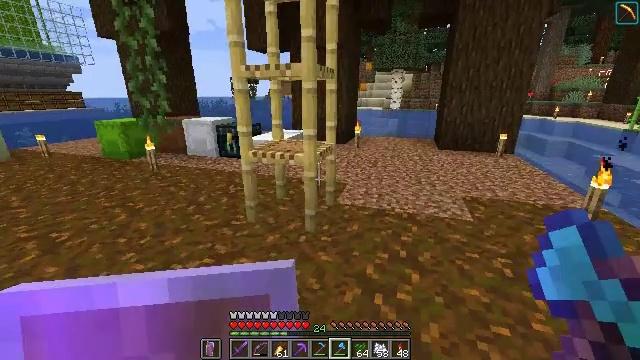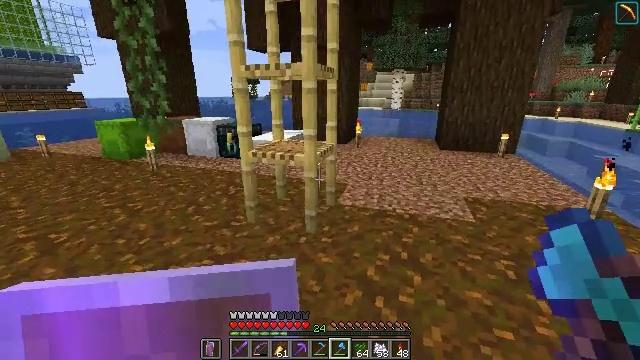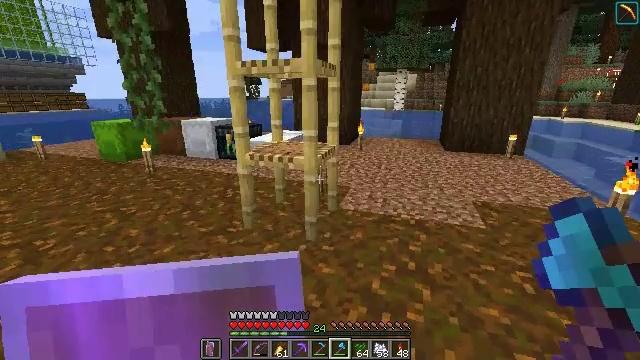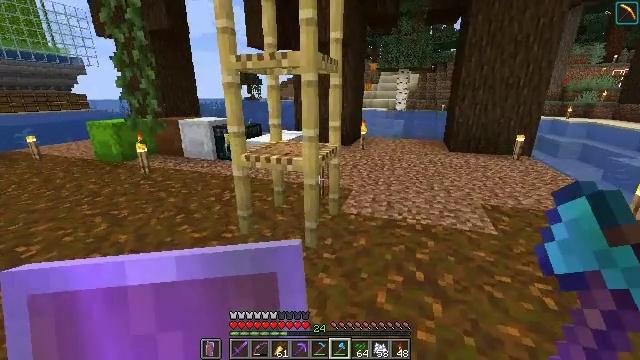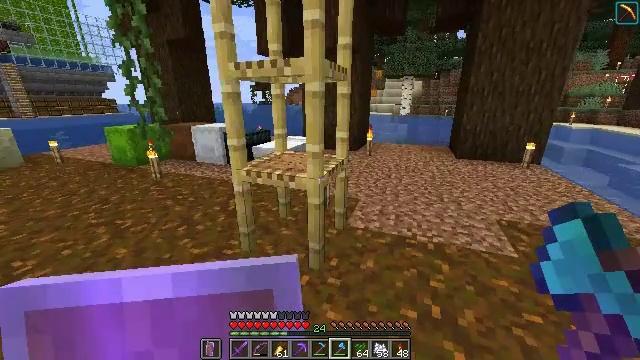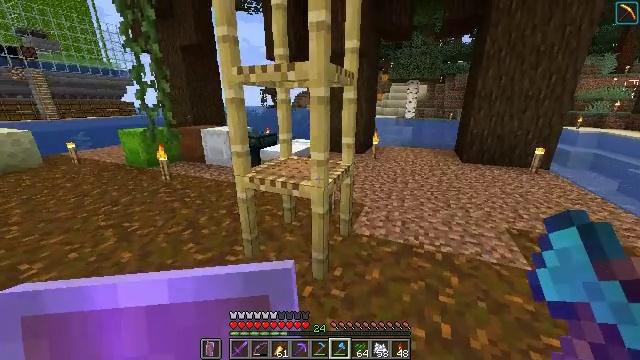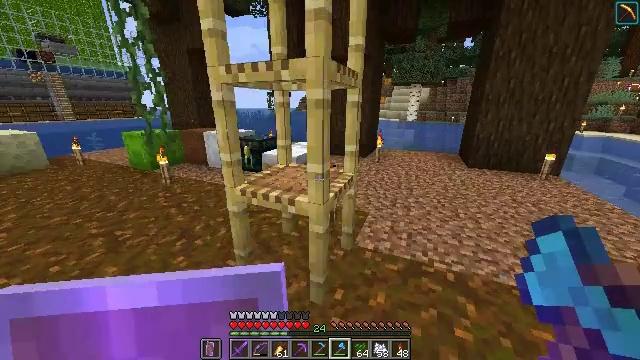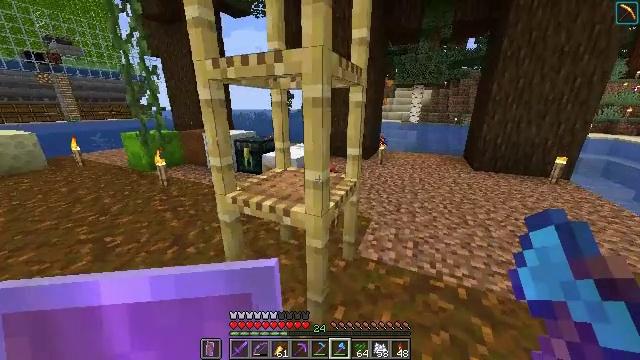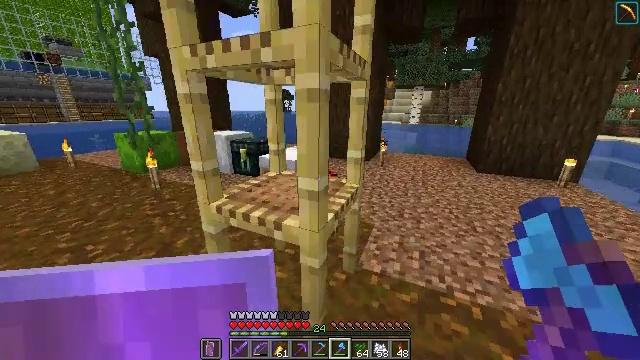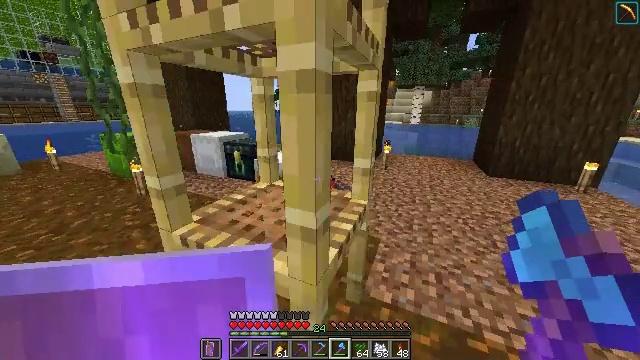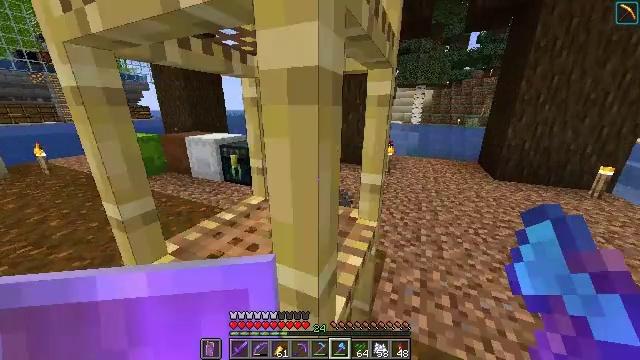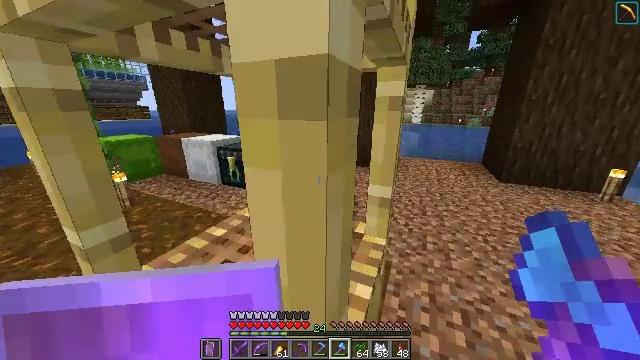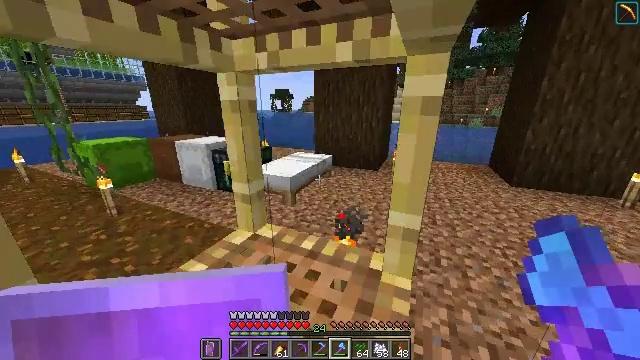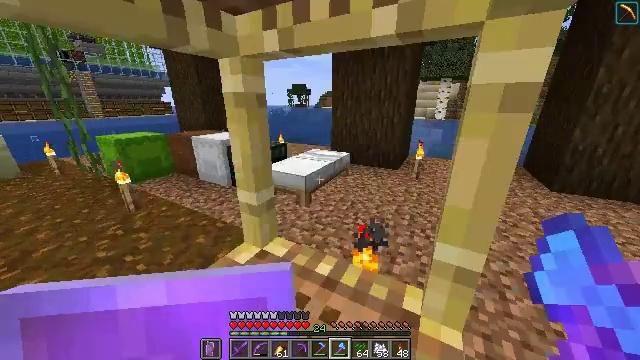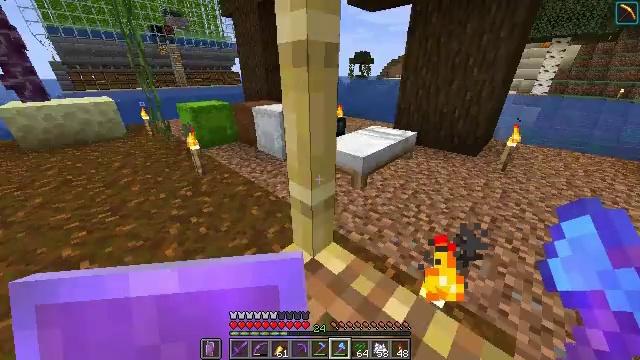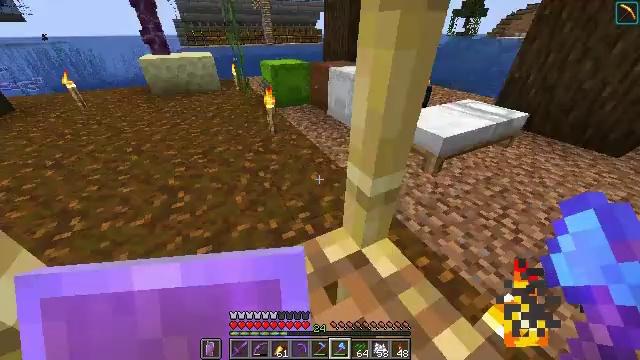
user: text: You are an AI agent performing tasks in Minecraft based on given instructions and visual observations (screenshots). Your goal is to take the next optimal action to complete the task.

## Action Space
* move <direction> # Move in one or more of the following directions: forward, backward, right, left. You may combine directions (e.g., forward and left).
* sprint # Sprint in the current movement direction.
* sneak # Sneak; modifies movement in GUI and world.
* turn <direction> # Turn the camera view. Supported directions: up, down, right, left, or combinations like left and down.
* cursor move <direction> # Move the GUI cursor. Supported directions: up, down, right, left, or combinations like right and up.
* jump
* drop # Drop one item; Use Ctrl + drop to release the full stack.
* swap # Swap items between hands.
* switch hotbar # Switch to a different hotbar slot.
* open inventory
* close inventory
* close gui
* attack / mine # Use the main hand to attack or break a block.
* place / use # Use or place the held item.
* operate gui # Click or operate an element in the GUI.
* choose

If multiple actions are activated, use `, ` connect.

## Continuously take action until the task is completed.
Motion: motion action
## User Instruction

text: Collect dark oak leaves by breaking them.
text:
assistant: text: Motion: move forward
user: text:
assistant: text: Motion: move forward
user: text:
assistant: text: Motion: move forward, sprint
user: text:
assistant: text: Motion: move forward, sprint, turn left
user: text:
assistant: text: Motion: move forward, sprint, turn left
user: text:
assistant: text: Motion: move forward, sprint, turn left
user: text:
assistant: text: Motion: move forward, sprint
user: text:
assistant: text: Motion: move forward, sprint
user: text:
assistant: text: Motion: move forward, sprint
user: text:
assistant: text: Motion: move forward, sprint
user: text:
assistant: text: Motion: move forward, sprint
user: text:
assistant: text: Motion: move forward, sprint
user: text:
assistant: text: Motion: move forward, sprint, turn left and down
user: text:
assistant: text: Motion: move forward, turn left and down
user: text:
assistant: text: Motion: turn left and down
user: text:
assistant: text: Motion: turn left and down
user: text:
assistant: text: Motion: turn left and down
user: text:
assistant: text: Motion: turn left and down
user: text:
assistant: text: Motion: turn left and down
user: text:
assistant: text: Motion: turn left and up
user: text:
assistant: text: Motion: turn left and up
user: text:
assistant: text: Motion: turn left
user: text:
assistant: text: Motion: no_op
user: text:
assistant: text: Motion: no_op
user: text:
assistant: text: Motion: no_op
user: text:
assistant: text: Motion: turn right and up
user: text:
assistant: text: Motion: turn right and up
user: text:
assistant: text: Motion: turn right
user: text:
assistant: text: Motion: turn up
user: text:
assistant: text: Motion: turn right and up, jump